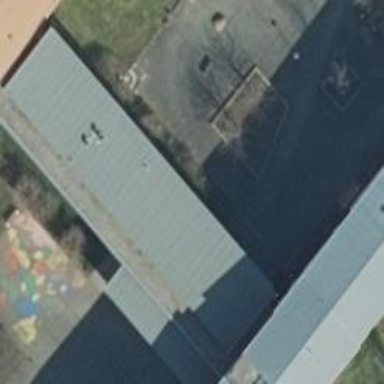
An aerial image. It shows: School.